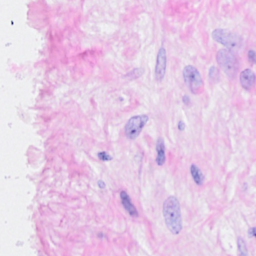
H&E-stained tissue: Breast